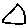
Label: triangle